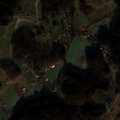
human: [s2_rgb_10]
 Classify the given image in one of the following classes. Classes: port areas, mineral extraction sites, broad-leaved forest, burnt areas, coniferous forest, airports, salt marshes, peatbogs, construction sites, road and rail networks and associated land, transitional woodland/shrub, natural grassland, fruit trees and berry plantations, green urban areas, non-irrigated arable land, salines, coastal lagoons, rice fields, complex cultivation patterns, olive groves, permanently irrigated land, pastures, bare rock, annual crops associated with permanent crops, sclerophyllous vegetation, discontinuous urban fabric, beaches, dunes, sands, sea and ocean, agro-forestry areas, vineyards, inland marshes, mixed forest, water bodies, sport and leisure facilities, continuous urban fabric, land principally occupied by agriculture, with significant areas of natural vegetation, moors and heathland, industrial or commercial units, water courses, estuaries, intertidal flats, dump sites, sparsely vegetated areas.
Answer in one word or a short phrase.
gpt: pastures, complex cultivation patterns, broad-leaved forest, mixed forest